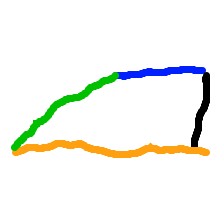
Shape: trapezoid